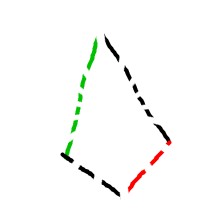
Shape: kite